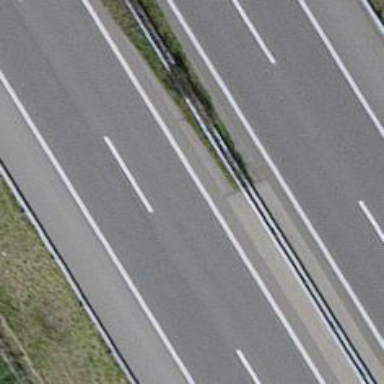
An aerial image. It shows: Motorway.